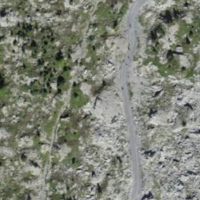
EUNIS habitat code: 48
Species observed at this site:
Saxifraga caesia
Plantago alpina